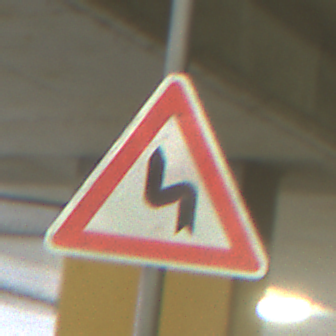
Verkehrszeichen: DoppelkurveZunaechstLinks
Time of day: NotSpecified
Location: Indoor (Special)
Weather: NotSpecified
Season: NotSpecified
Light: Artificial